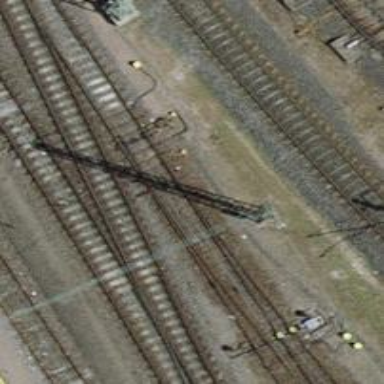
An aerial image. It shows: Railway switch with the turnout side on the left.